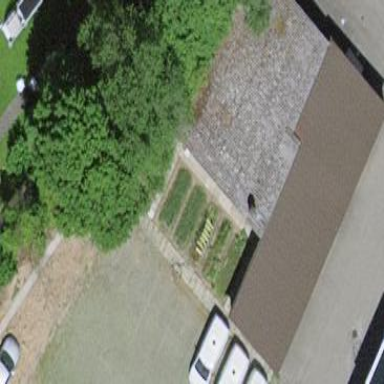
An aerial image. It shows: Garage building.